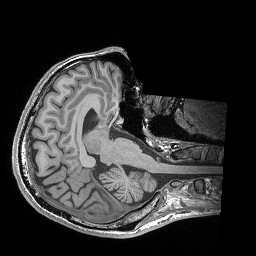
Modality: T1w
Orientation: axial